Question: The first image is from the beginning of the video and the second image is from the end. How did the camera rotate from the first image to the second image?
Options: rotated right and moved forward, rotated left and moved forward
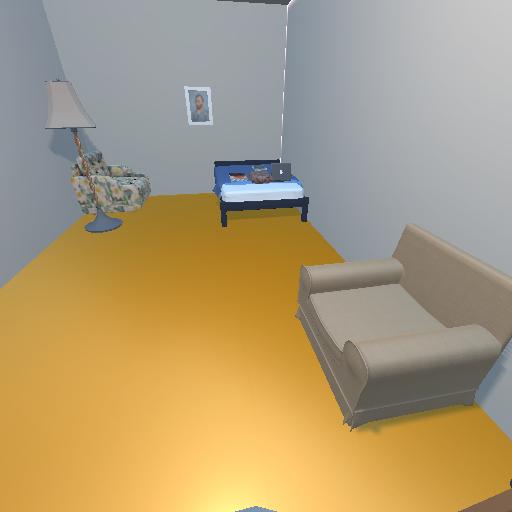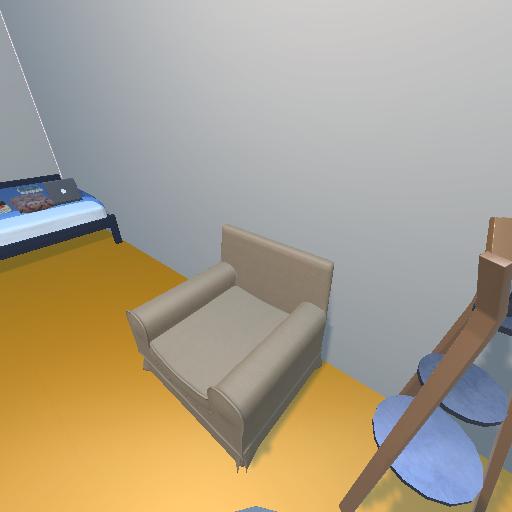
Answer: rotated right and moved forward